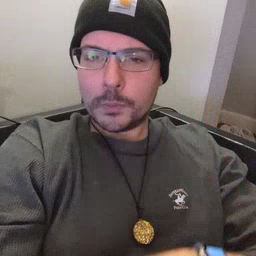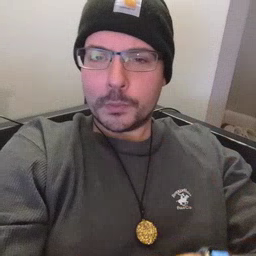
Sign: radio